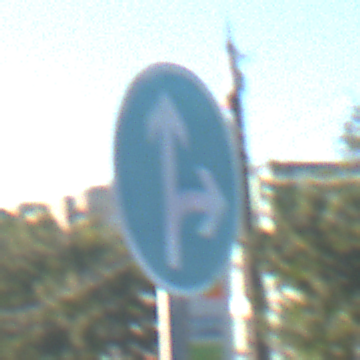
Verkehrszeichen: VorgeschriebeneFahrtrichtungGeradeausOderRechts
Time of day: MorningAfternoon
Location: Outdoor (Urban)
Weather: Clear
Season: NotSpecified
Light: Natural